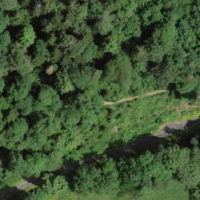
EUNIS habitat code: 44
Species observed at this site:
Salvia glutinosa